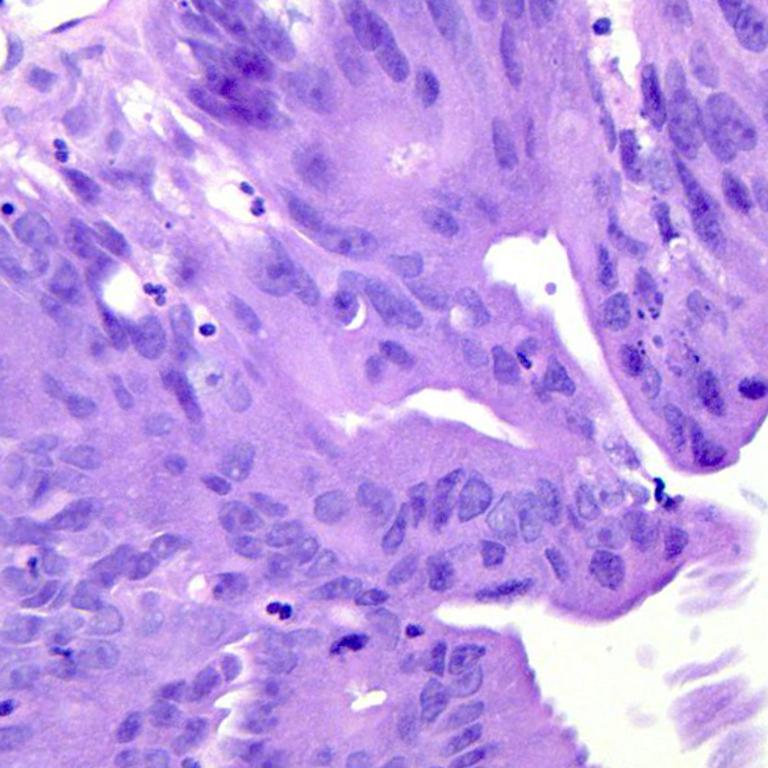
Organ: colon
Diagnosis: adenocarcinomas